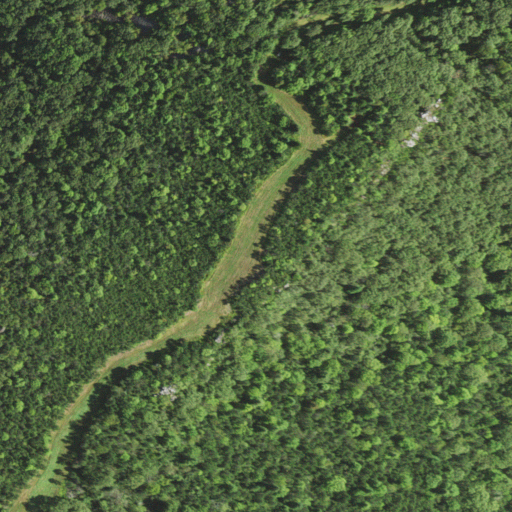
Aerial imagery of mountain in Virginia named Barren Rock containing mixed forest, deciduous forest, and evergreen forest